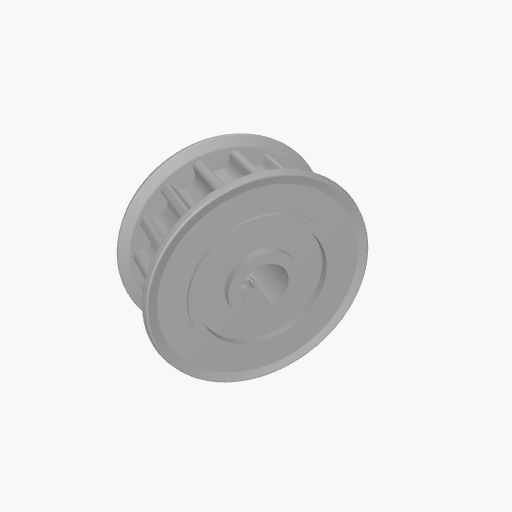
Part: Pulley5P6DID16T